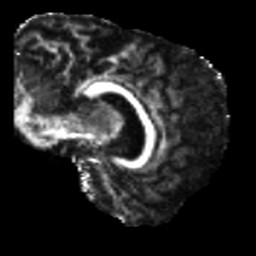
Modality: FA
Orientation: sagittal
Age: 42
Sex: male
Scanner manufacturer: siemens
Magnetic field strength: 3 T
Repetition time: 5.25 s
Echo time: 0.08 s